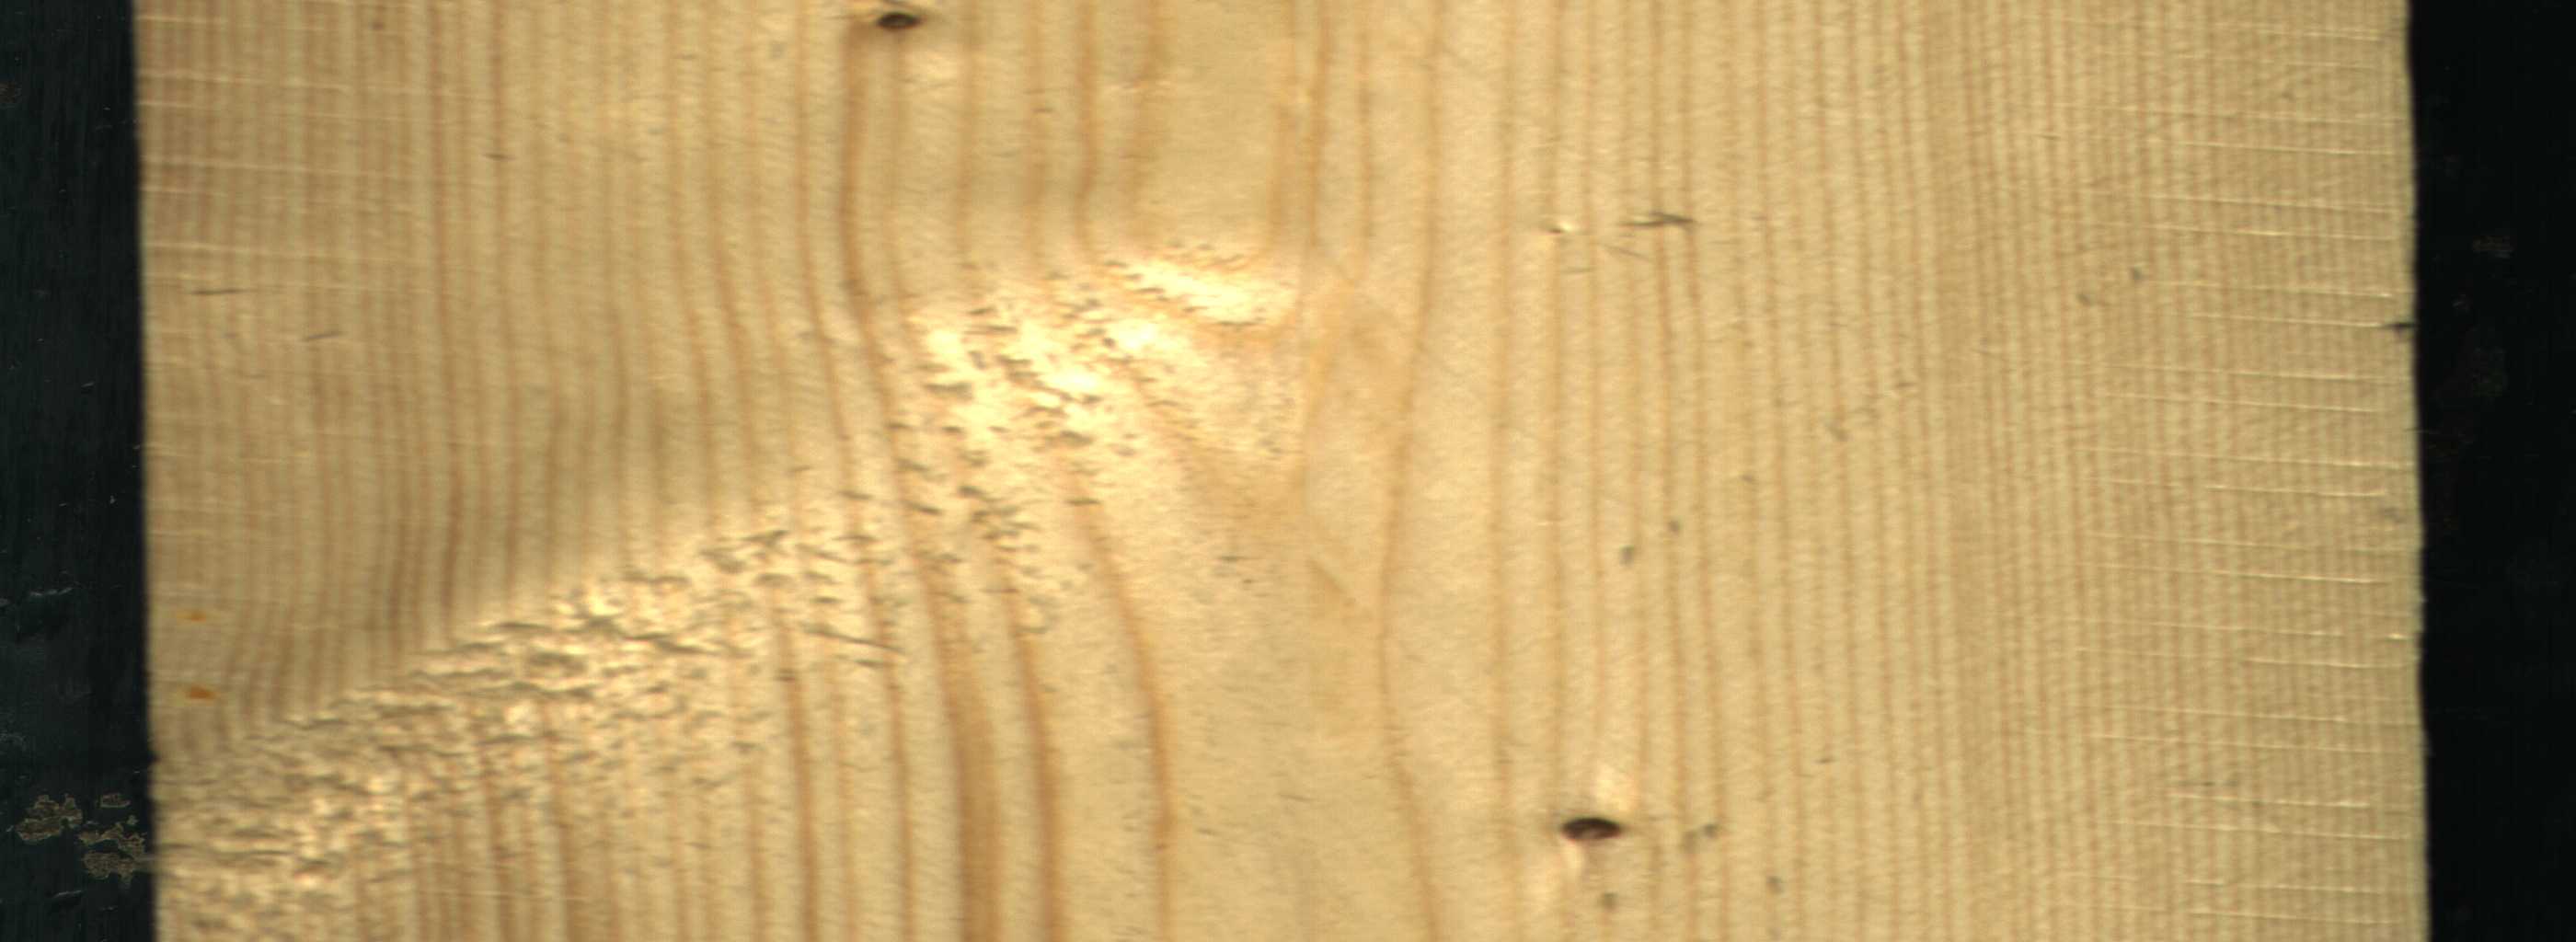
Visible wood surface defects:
Live_Knot
Live_Knot